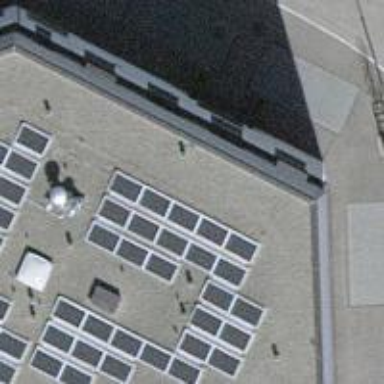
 consisting of solar photovoltaic panels."